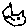
Label: cat